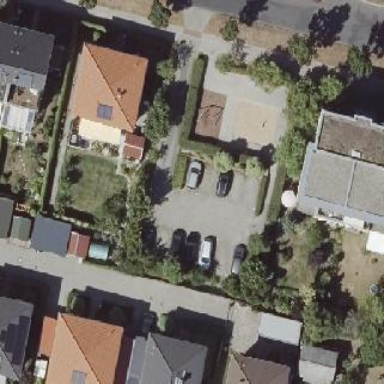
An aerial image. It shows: Street-side parking area.